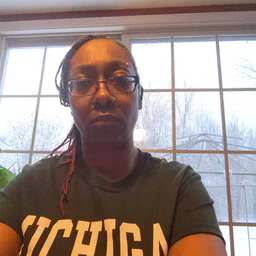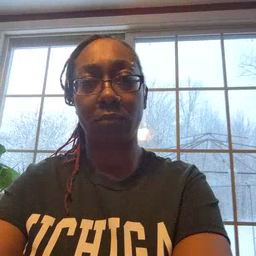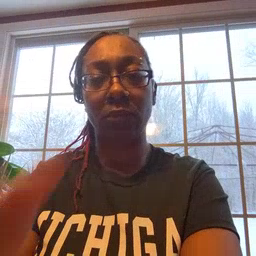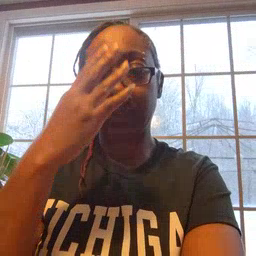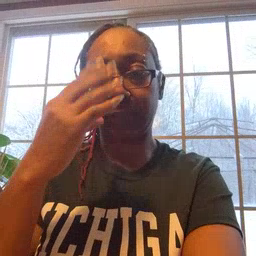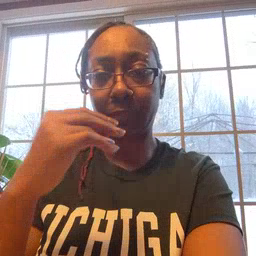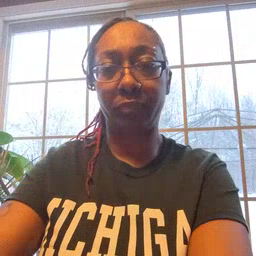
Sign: sleep